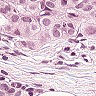
Metastatic tissue present: yes